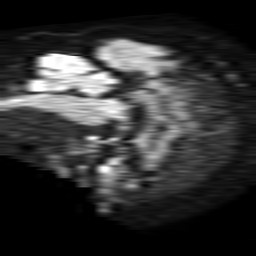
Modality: TRACE
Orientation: sagittal
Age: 73
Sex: male
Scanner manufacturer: philips
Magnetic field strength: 1.5 T
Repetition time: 4.6 s
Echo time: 0.08631 s